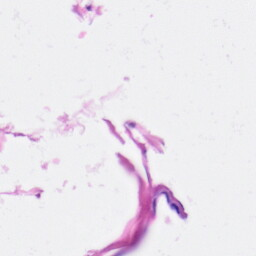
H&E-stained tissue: Heart